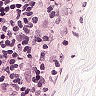
Metastatic tissue present: no